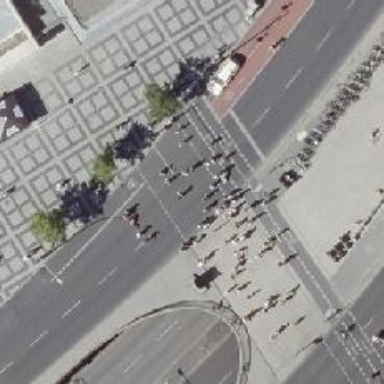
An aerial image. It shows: Asphalt footway with crossing controlled by traffic signals. Both pedestrians and cyclists can use this crossing safely.